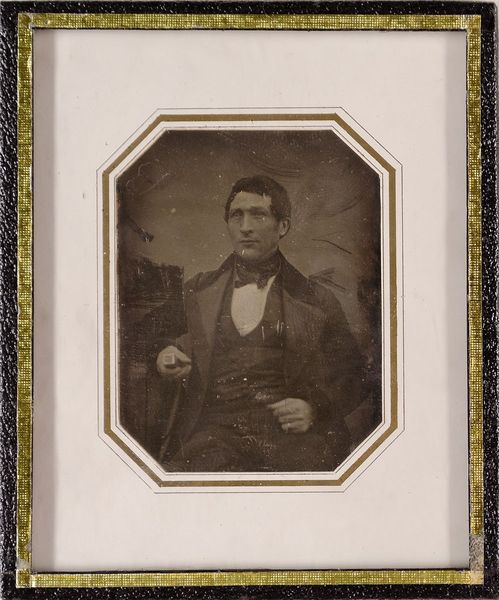
Titel: Unbekannter Mann
Standort: Hamburg
Institution: Museum für Kunst und Gewerbe Hamburg
Schlagwörter: mann, portrait, figur, foto, fotografie, photographie, photo, lichtbild, daguerreotypie, bildwerke, angewandte und bildende kunst, hessische systematik, porträt, porträtfotografie, porträtphotographie, hüftbild